Interaction volume radius: 5 \u00c5
Interaction volume height: 20 \u00c5
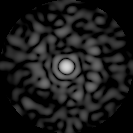
Disorder parameter: 0.8505